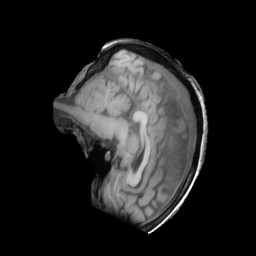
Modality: T1w
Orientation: sagittal
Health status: ill
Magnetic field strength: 3 T